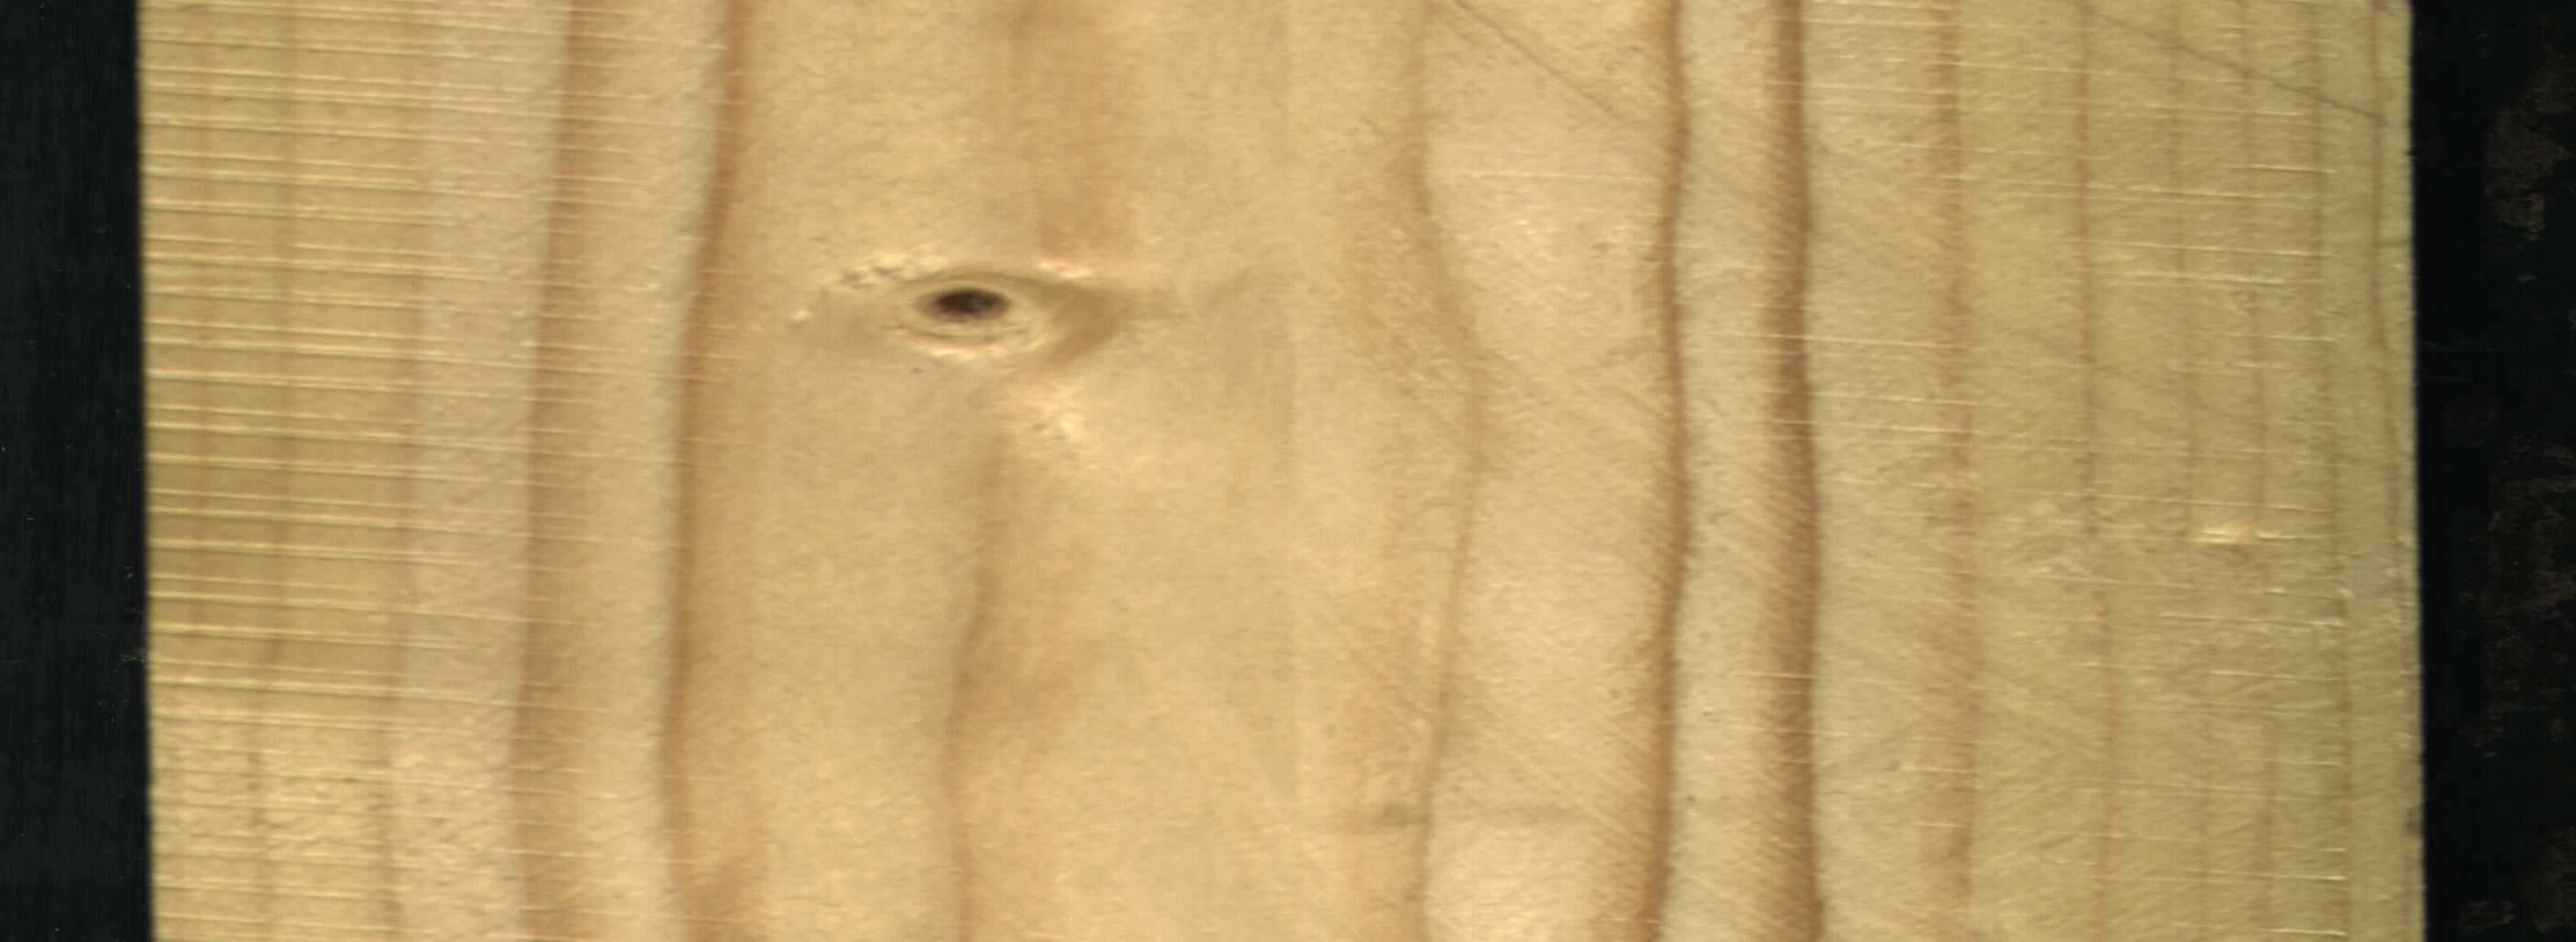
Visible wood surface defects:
Dead_Knot